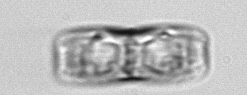
Label: pennate_morphotype1